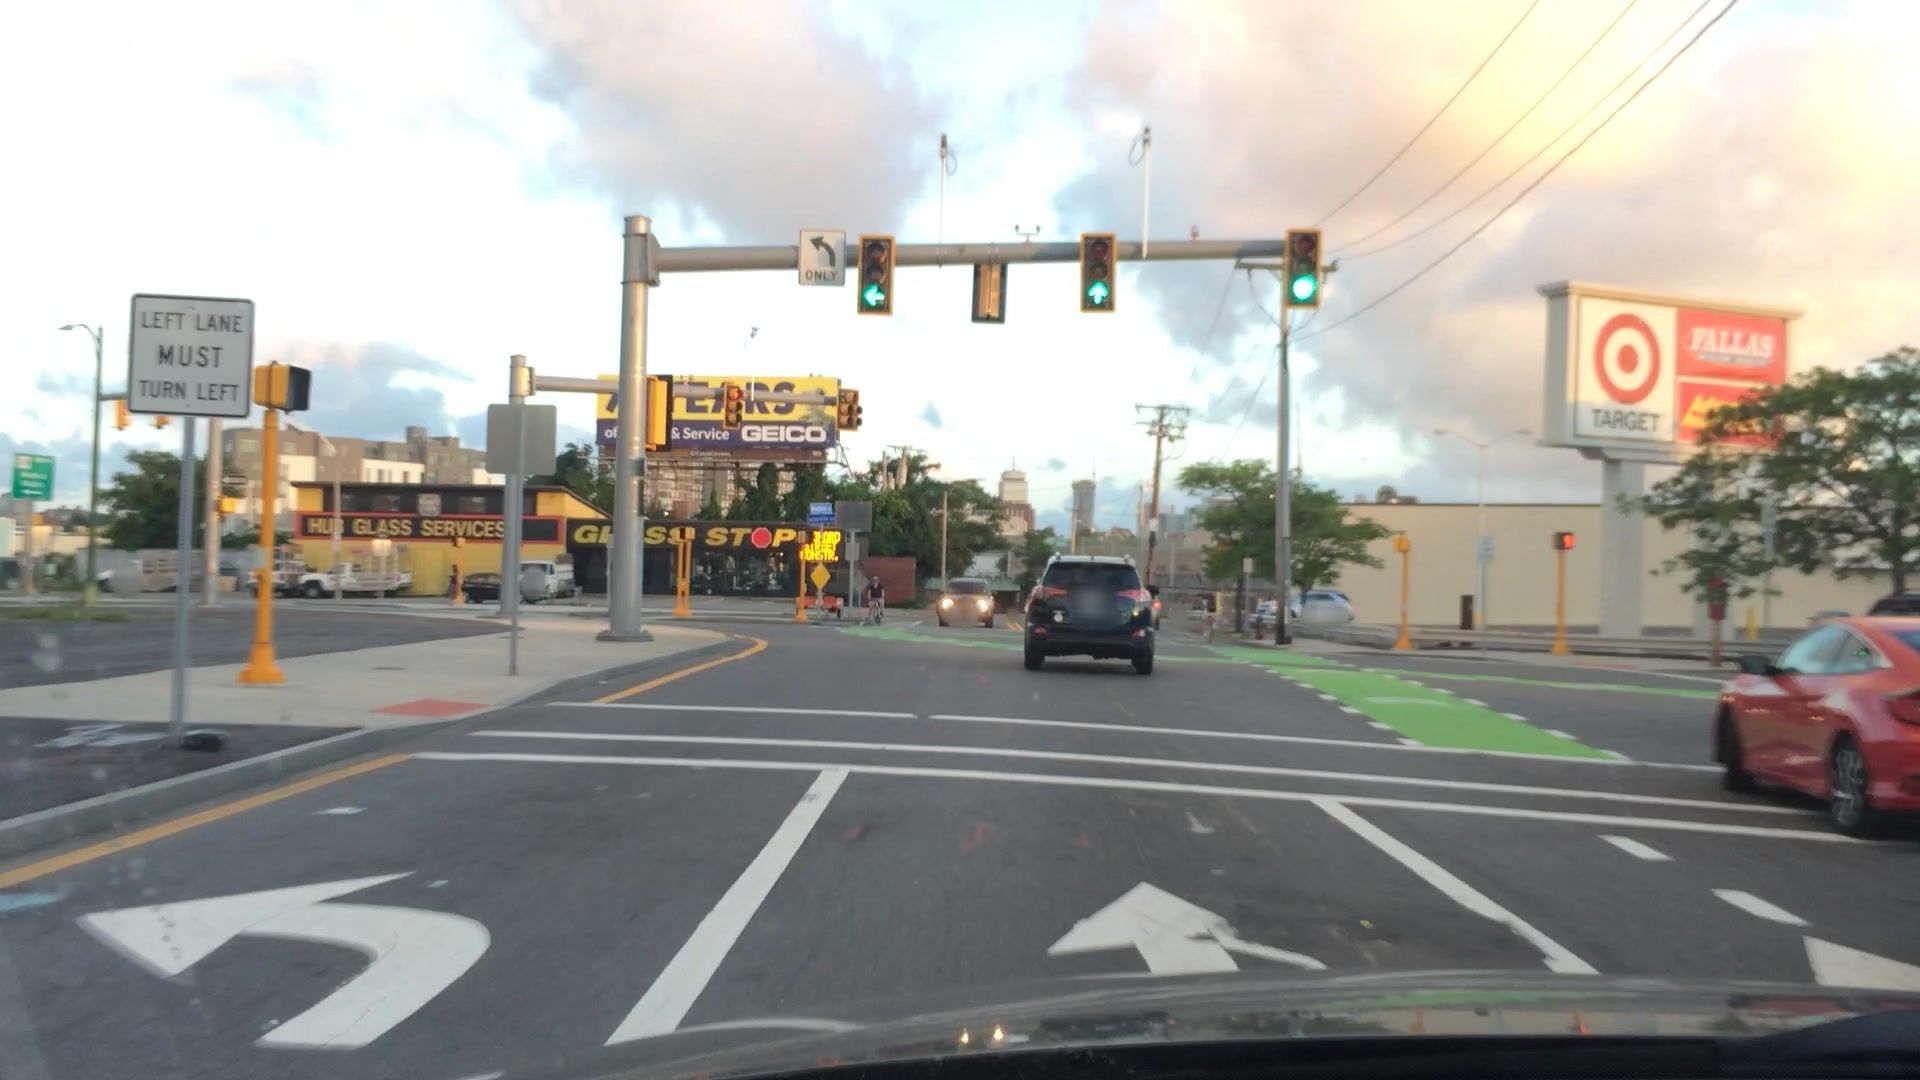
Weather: cloudy
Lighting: day
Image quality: good
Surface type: driving surface
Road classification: secondary
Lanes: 3
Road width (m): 12.2
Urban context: urban centre
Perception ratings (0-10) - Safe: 2.32, Lively: 5, Beautiful: 3.52, Boring: 2.98, Depressing: 1.8, Wealthy: 1.85